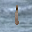
Label: 1